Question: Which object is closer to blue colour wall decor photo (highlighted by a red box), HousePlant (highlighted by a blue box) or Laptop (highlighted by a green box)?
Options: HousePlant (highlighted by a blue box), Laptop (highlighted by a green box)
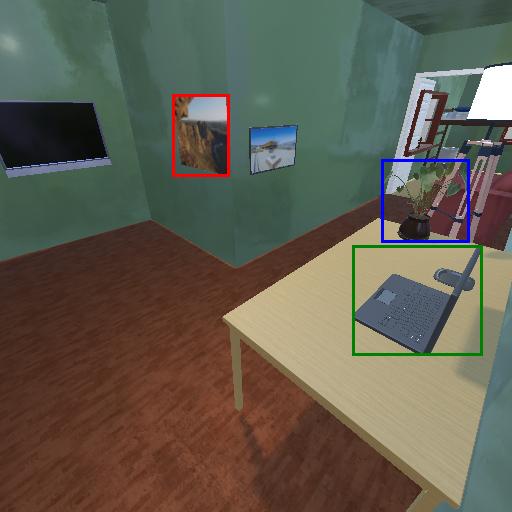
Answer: HousePlant (highlighted by a blue box)